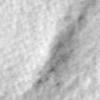
Label: no_change